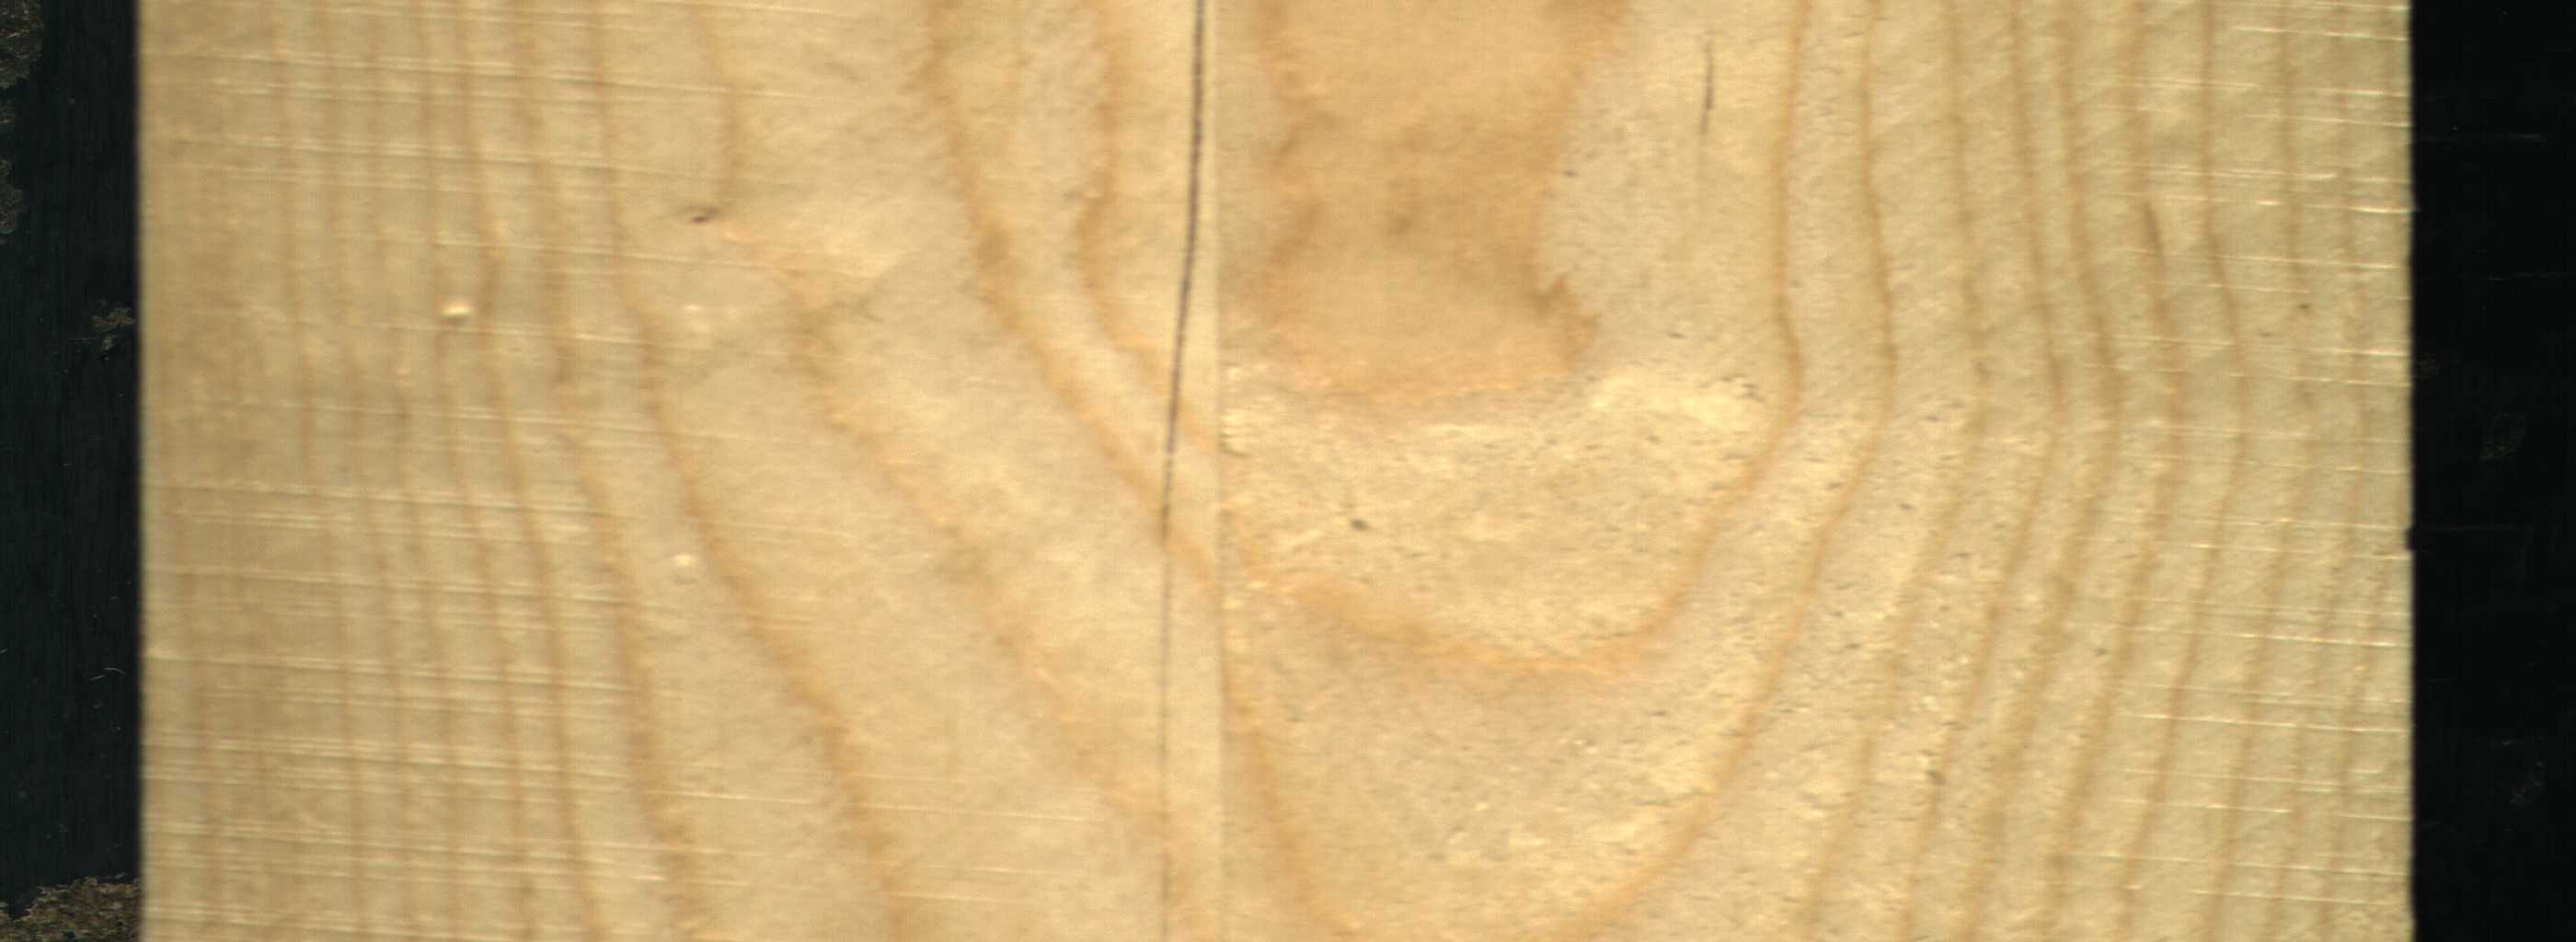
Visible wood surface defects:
Crack